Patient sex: M
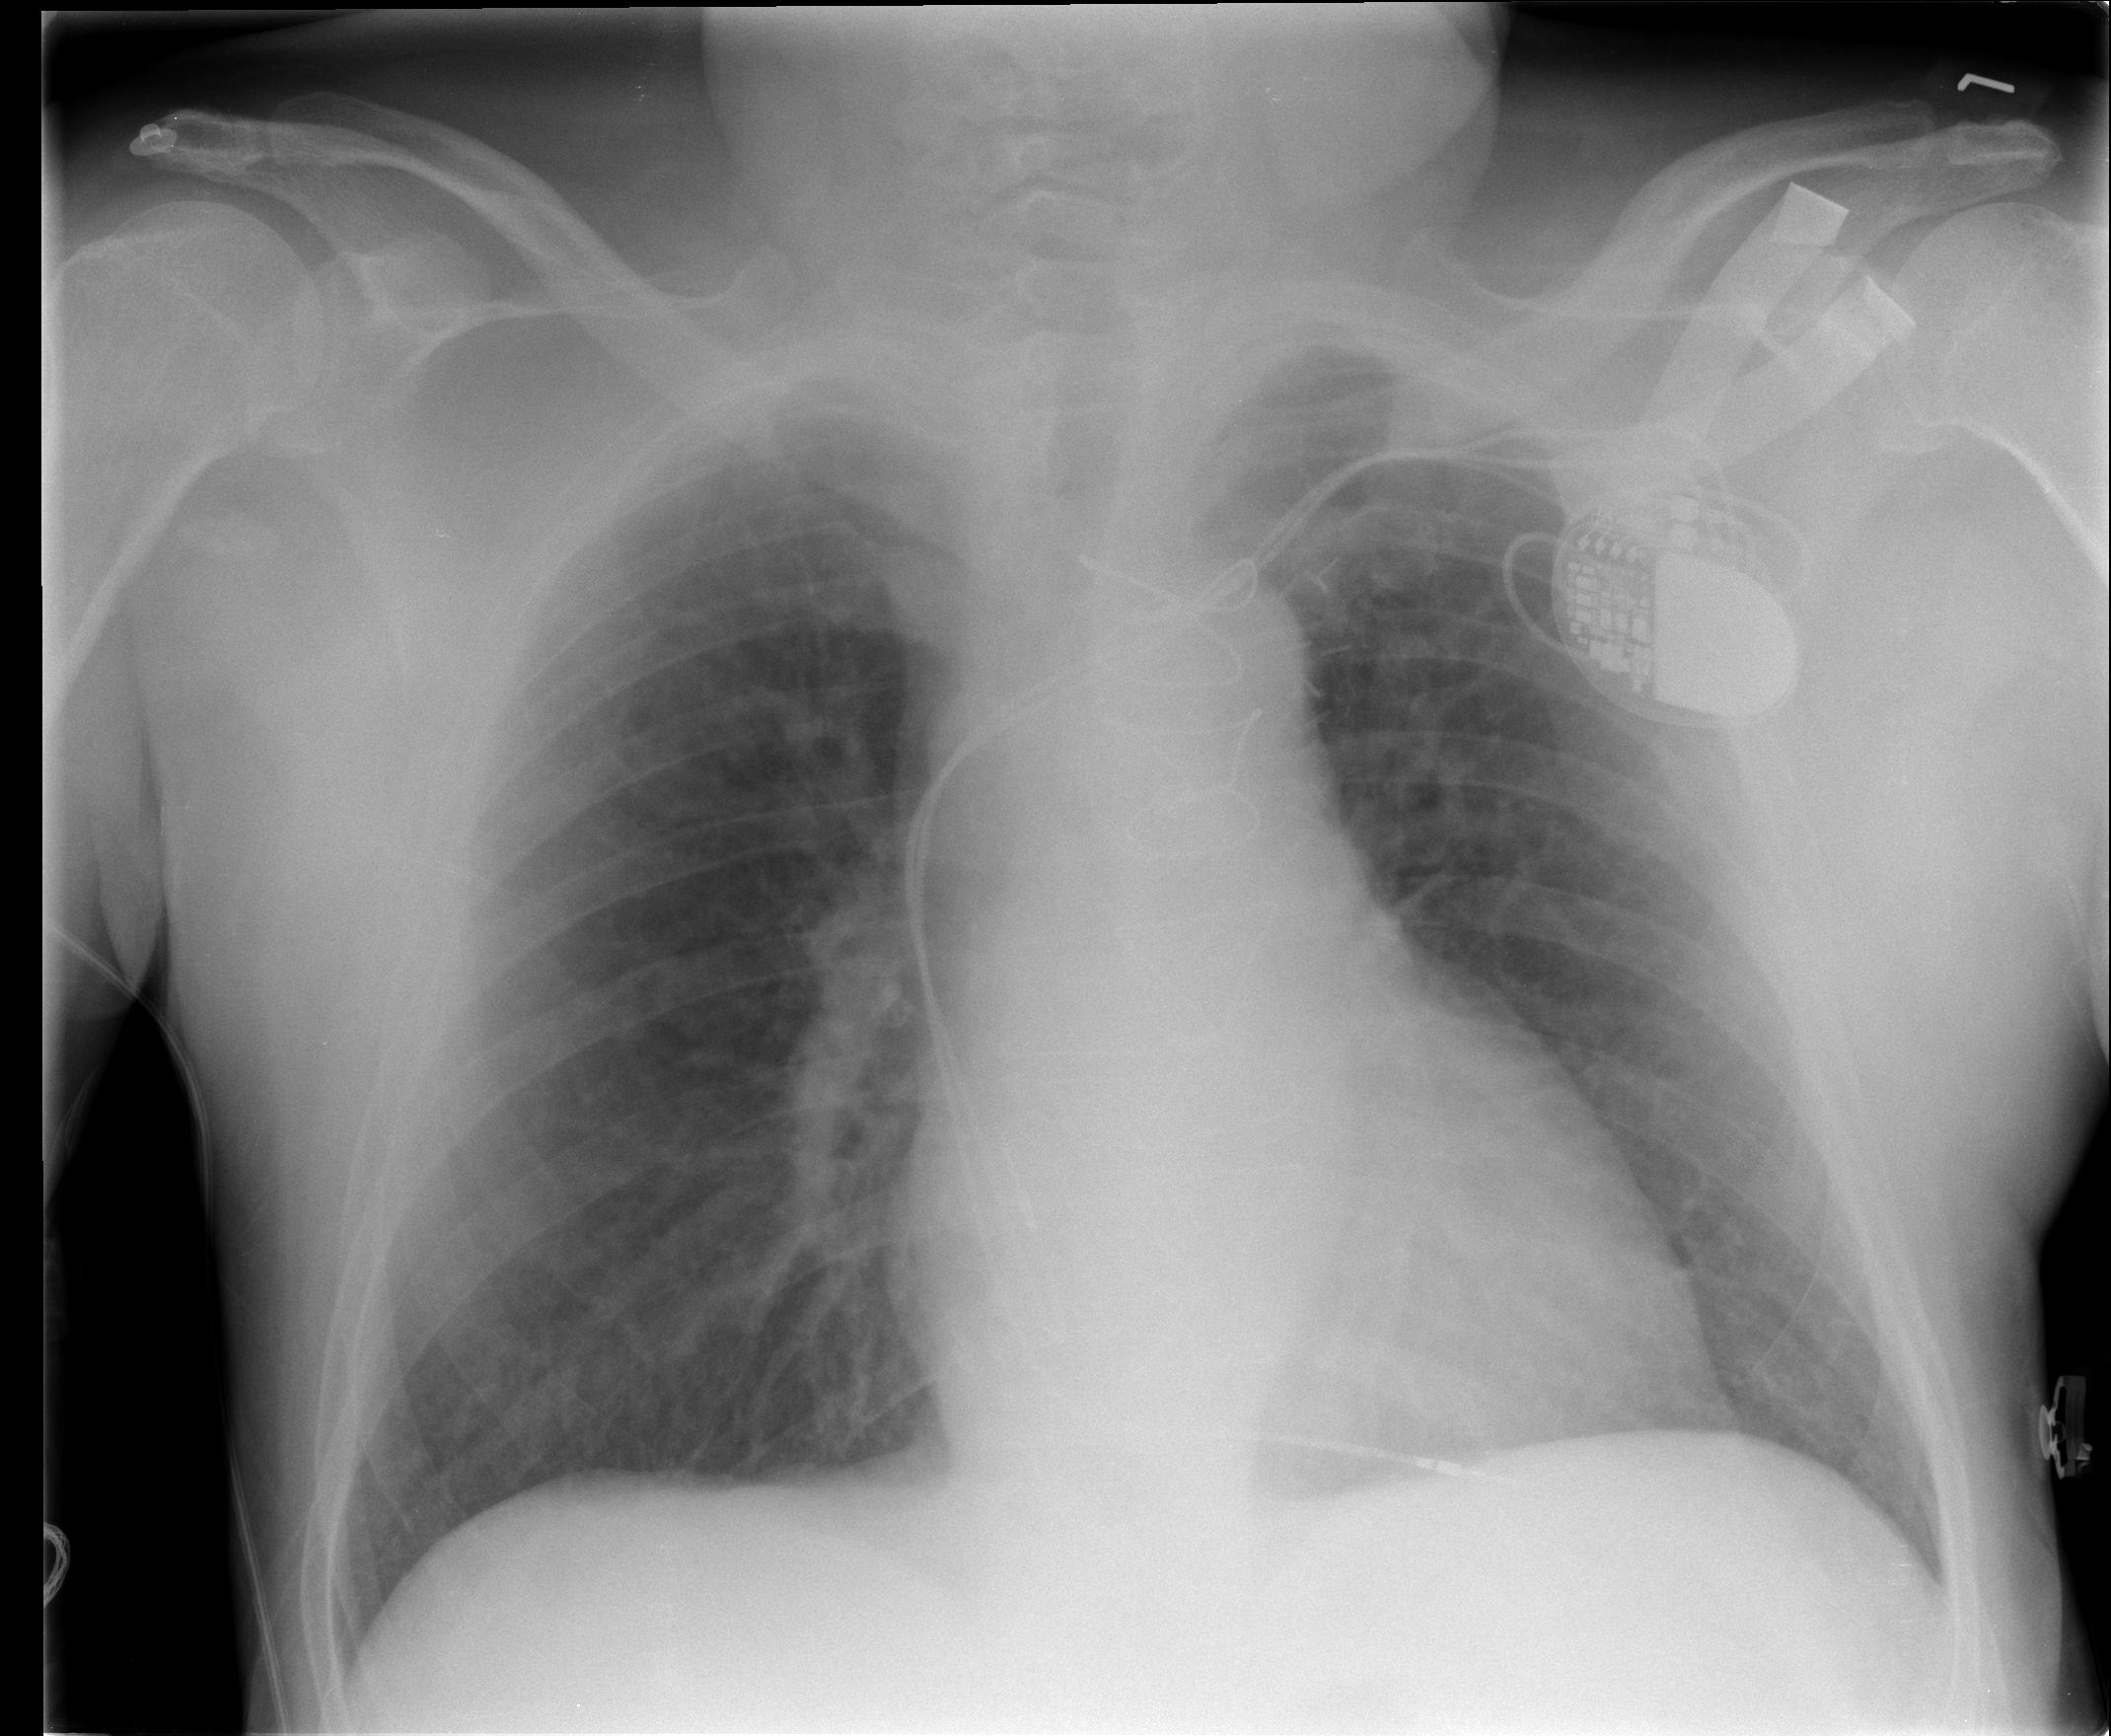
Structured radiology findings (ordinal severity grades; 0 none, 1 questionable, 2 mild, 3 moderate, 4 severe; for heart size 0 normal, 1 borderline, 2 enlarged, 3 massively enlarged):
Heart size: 2
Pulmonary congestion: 2
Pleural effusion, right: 0
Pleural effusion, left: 0
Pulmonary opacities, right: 0
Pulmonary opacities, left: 0
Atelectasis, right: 0
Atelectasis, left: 0